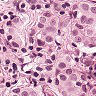
Metastatic tissue present: yes